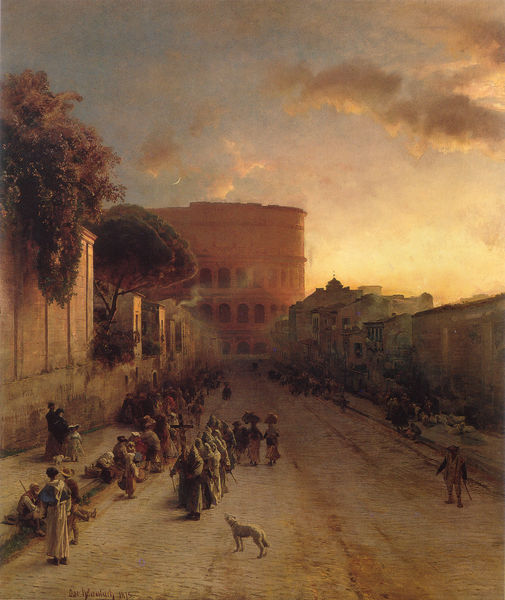
Titel: Via di San Giovanni in Laterano
Künstler: Oswald Achenbach
Standort: Aachen
Institution: Suermondt-Ludwig-Museum
Schlagwörter: baum, blau, blätter, gemälde, gruppe, himmel, laub, mann, weiß, wolken, bäume, frauen, gelb, grün, landschaft, menschen, ocker, sitzen, stadt, äste, abend, braun, fenster, frau, grau, hüte, licht, männer, strasse, dach, gebäude, haus, hund, rot, tier, weg, wolke, beige, leute, malerei, alt, wand, architektur, arm, mensch, stein, steine, tragen, öl, dämmerung, häuser, morgen, natur, sonnenaufgang, gebüsch, sonne, geistlicher, gewand, gold, gewänder, kind, rosa, kinder, rund, stock, turm, spanien, bogen, fassade, gasse, italien, passanten, perspektive, pflaster, süden, körbe, mauer, hecke, sonnenuntergang, klein, idylle, romantik, arches, blue, crowd, men, people, priest, robes, soldaten, white, women, black, dark, gray, green, painting, robe, sitting, wall, woman, yellow, woken, korb, pink, brown, deutsch, stimmung, abendrot, hoch, abendstimmung, arena, bögen, mond, ruine, antike, bürgersteig, gehsteig, kreuz, mondsichel, gehweg, soldat, schlange, volk, ruinen, arkaden, rom, mauern, clouds, man, sky, stone, rotbraun, building, landscape, kruzifix, houses, roofs, street, sun, trees, bettler, kreuzzug, mönche, prozession, umzug, child, pinien, pinie, light, garden, night, road, golden, gegenlicht, christen, shadow, animals, dog, walking, mausoleum, cross, gläubige, abendlicht, children, bright, strassenrand, kreuzgang, city, procession, lasten, rome, rotunde, rundbau, prayer, walls, buildings, amphitheater, coloseum, kolosseum, collosseum, kollosseum, watching, circus maximus, pilger, crucifix, korbträgerin, sunset, resting, shadows, kapuzen, sunrise, sidewalk, kreuzweg, fog, colosseum, fahrbahn, standing, colloseum, kolloseum, vines, fahrrinne, habitus, korbträgerinnen, amphietheater, kreuztracht, oldat, schirmpinien, sonnenaufgang abend, 19. jh., straße menschen, 5, dim, archetecture, koll, mauewr, curb, coliseum, architexture, hundd, birght, fsdaafs, fsaasffs, colessium